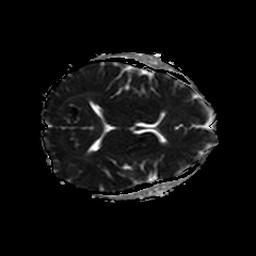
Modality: ADC
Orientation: axial
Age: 49
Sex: female
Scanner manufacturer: philips
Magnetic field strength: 3 T
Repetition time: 3.076 s
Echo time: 0.076 s